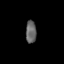
Tissue: prostate
Cell type: T cells
Senescence score: 0.3238
Nuclear area (px): 232
Mean DAPI intensity: 101.194